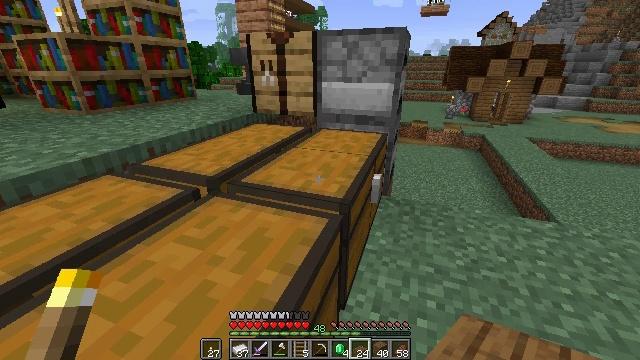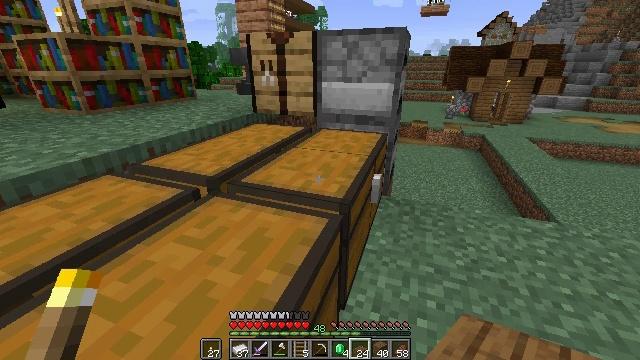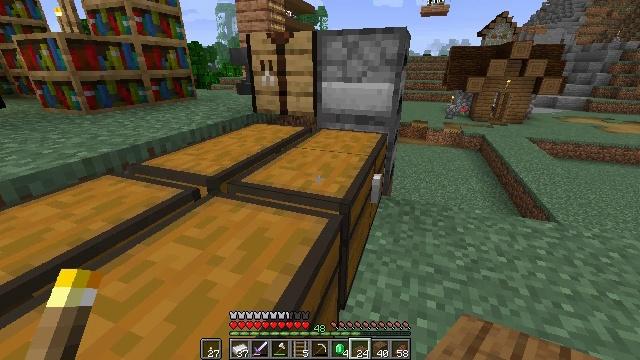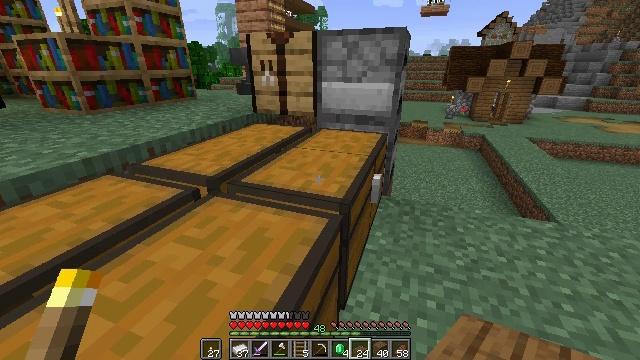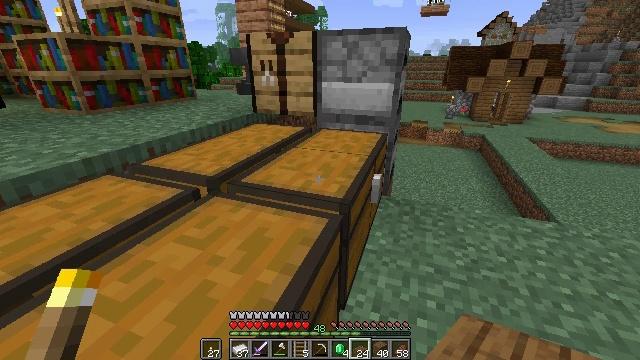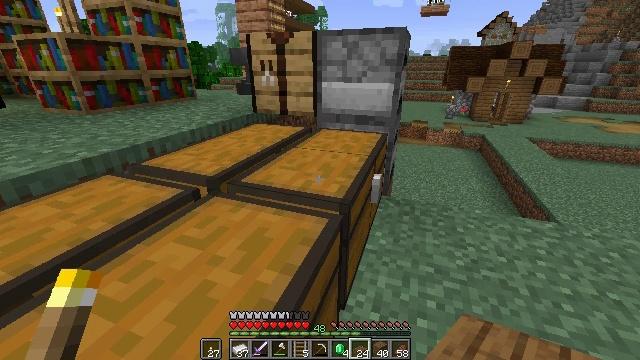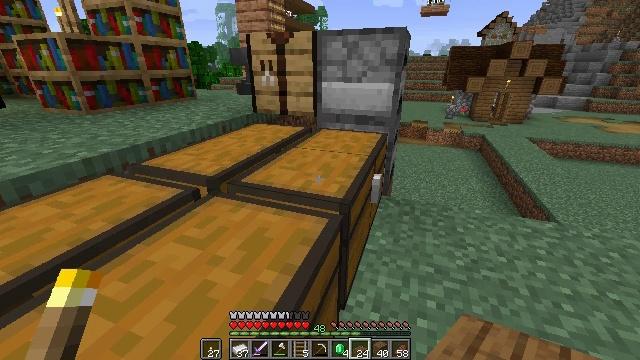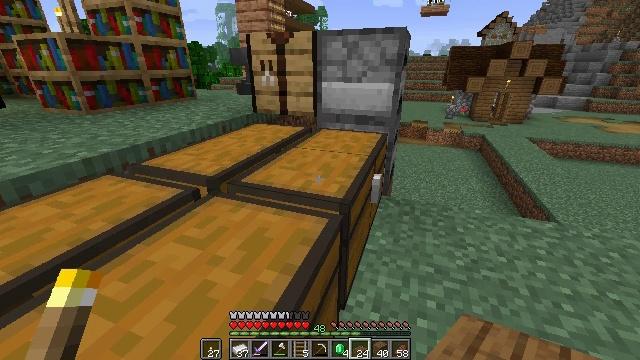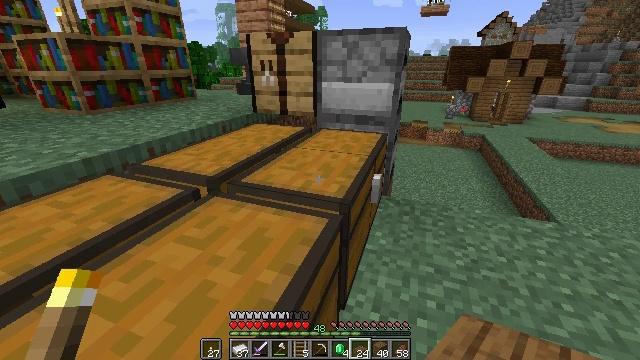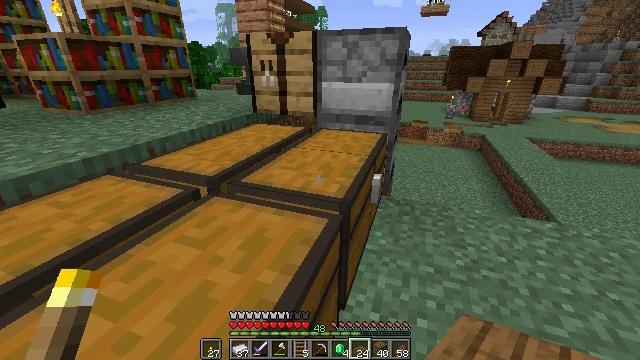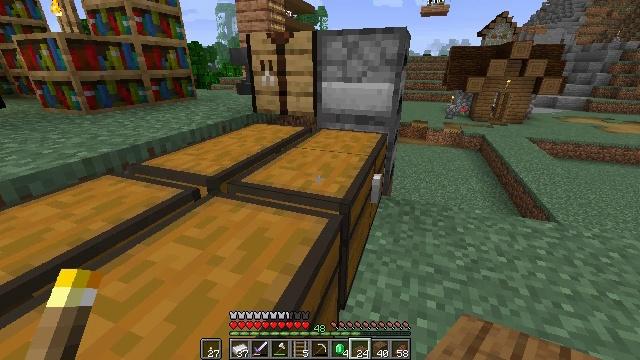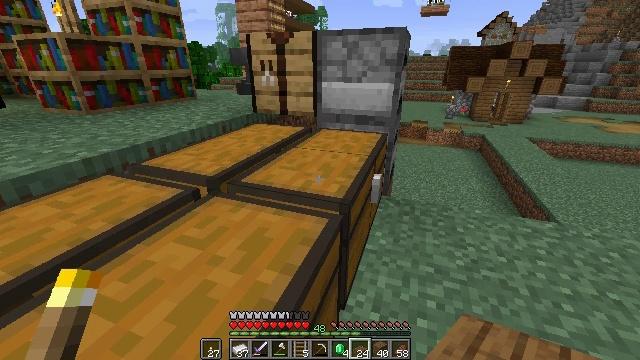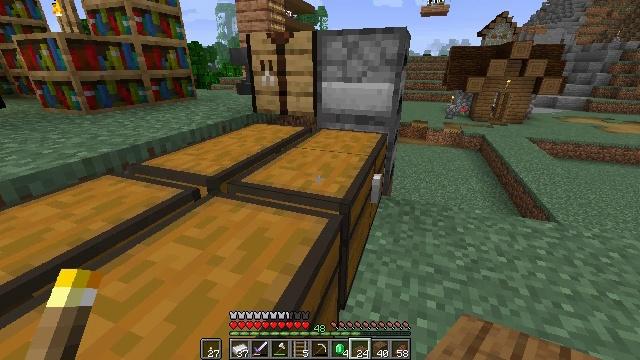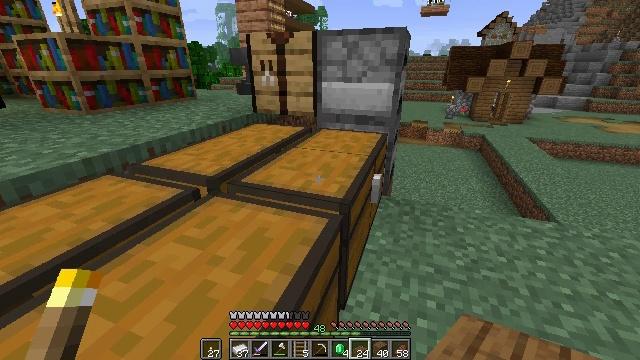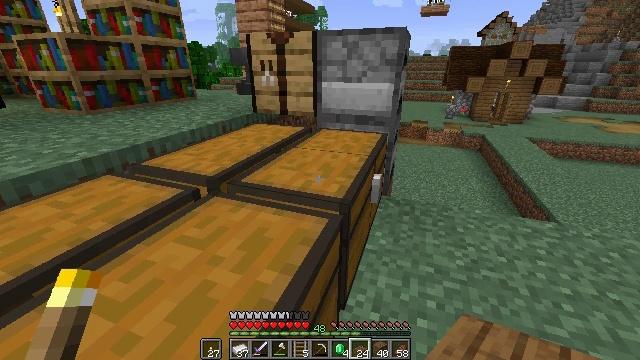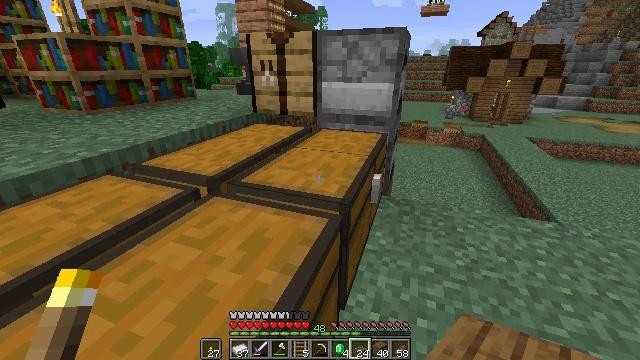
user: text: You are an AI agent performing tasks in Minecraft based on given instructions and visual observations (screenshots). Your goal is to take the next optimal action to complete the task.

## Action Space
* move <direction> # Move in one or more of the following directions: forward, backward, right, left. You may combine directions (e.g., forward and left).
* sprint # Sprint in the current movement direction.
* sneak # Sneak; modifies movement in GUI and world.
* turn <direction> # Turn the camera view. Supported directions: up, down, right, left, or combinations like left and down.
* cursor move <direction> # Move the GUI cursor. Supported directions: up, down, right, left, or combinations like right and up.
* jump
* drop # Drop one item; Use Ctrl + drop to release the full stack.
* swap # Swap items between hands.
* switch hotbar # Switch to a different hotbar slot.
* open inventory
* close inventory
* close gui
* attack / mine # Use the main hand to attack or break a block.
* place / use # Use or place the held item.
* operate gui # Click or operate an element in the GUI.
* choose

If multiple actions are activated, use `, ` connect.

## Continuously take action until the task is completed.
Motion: motion action
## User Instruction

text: Remove a spruce slab from the inventory.
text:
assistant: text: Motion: no_op
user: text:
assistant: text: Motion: no_op
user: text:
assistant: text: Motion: no_op
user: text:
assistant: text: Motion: no_op
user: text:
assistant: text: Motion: no_op
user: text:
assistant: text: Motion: no_op
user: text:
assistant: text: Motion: no_op
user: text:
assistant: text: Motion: no_op
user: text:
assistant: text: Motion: no_op
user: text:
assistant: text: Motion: no_op
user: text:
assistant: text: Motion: no_op
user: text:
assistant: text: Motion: no_op
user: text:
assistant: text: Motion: no_op
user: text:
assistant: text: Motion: no_op
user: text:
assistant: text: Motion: no_op
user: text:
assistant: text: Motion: no_op
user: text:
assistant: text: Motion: no_op
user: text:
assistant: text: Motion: no_op
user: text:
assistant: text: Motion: no_op
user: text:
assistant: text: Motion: no_op
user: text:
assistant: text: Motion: no_op
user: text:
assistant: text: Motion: no_op
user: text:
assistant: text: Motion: no_op
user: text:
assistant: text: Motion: no_op
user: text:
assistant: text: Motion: no_op
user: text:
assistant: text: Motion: no_op
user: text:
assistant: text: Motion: no_op
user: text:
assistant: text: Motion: no_op
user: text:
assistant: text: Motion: no_op
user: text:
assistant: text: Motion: no_op